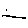
Label: line